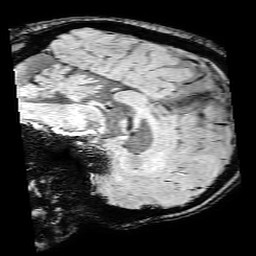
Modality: SWI
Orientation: sagittal
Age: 66
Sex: male
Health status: ill
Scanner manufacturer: philips
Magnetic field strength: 3 T
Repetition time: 0.031 s